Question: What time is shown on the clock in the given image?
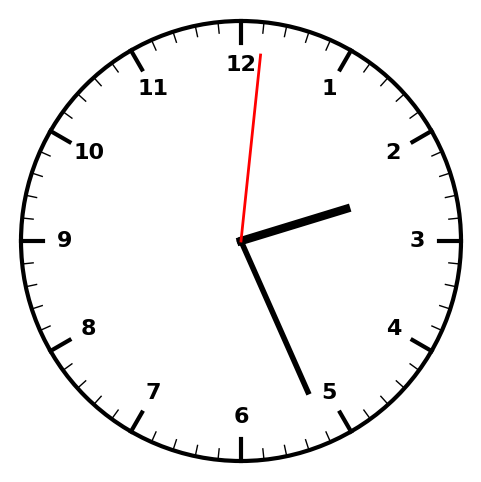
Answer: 02:26:01